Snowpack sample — Buffalo Mountain, Silverthorne, Colorado, USA (1/25/25, 10:11 AM MST)
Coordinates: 39.6222, -106.1139
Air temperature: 22 °F
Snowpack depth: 110 cm
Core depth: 10 cm
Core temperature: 46.4 °F
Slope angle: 12°, slope face: 102°
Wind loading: high
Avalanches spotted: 0
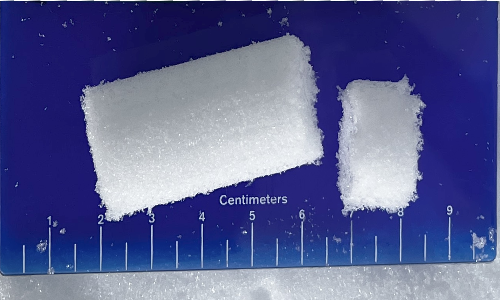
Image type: core
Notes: No avalanches nearby, collected on the outskirts of a fire break 15 meters from the treeline, on way to Buffalo and Red Mountain